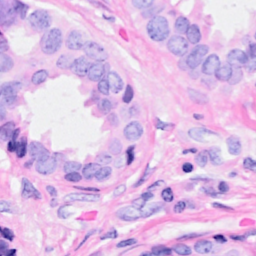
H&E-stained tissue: Breast